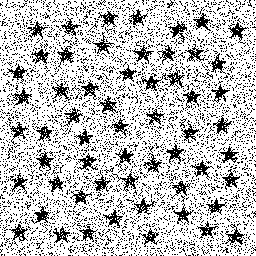
Squares: 0
Triangles: 0
Stars: 57
Total shapes: 57